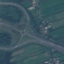
Land use / land cover: Highway